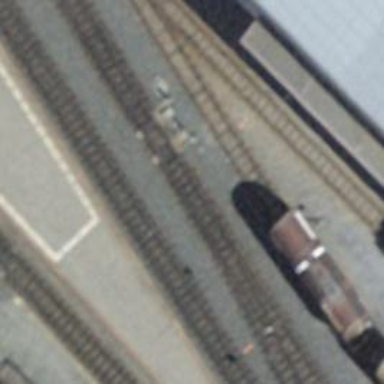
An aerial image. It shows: Railway switch.